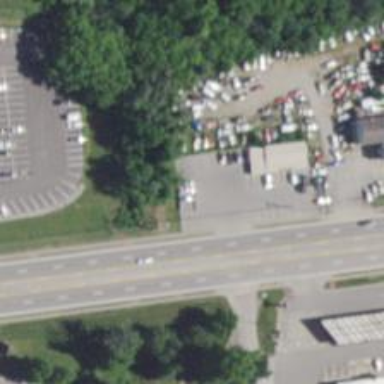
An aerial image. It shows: Car rental facility.